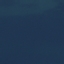
Label: SeaLake